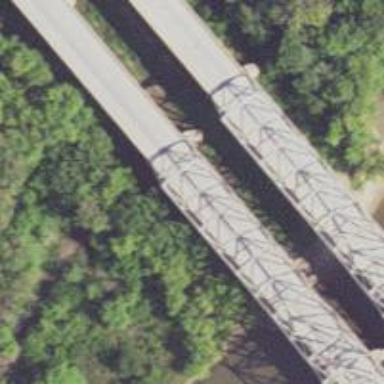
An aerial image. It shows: Beam-structured bridge on motorway.